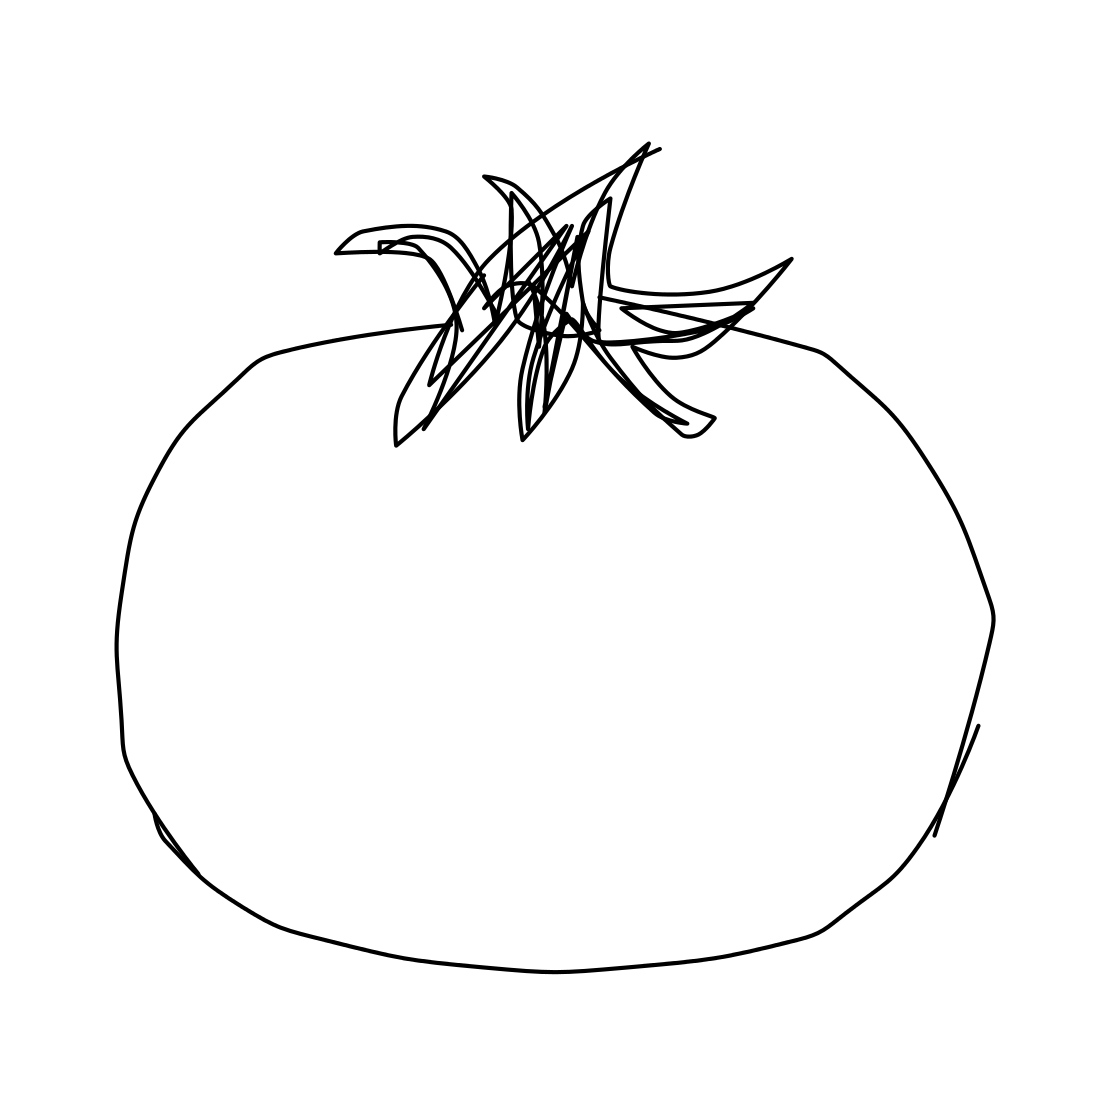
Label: tomato